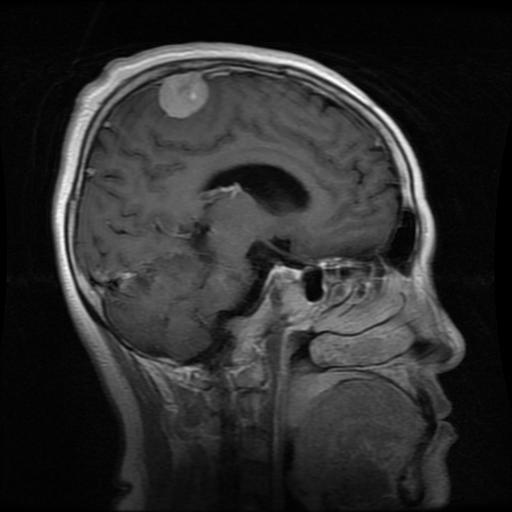
Label: meningioma